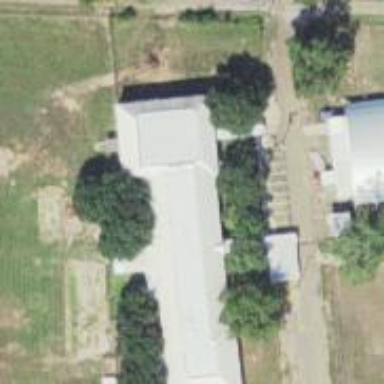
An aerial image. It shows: School.